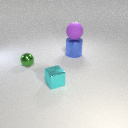
small cyan metal cube to the right of small green metal sphere